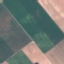
Land use / land cover: AnnualCrop